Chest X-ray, PA view. Patient: 64 years old, sex M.
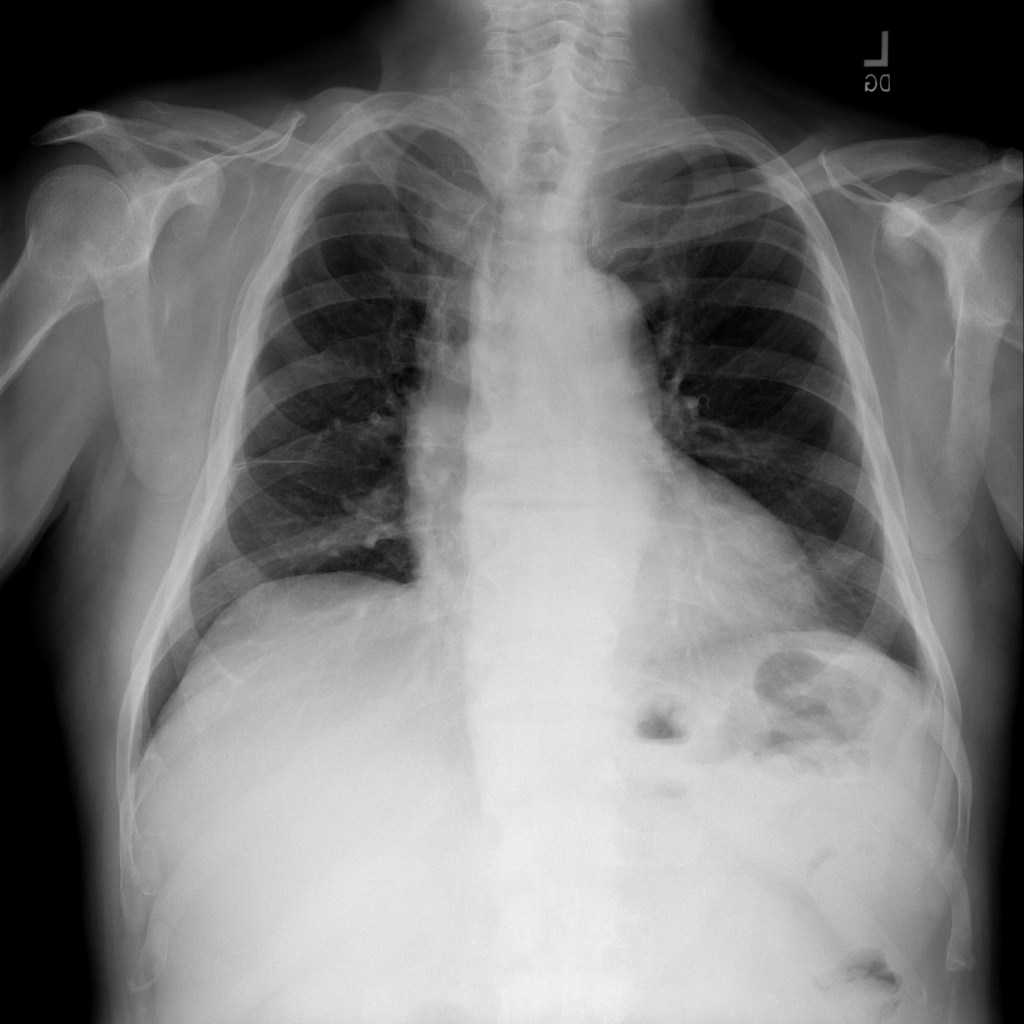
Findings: No Finding